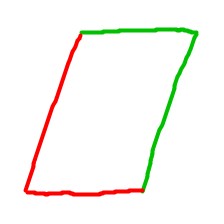
Shape: parallelogram